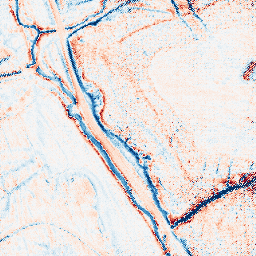
Category: edge_preserving
Decomposition family: anisotropic_diffusion
Decomposition parameters: iterations: 20
kappa: 50
gamma: 0.2
Upsampling method: regularized
Upsampling parameters: scale: 4
lambda_reg: 0.1
Upsampling scale: 4